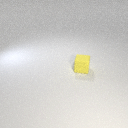
small yellow rubber cube